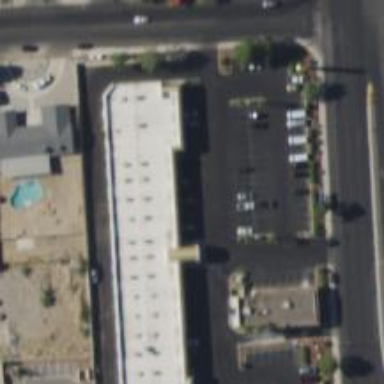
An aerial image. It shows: Car rental service.